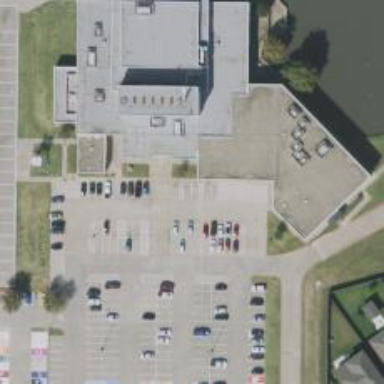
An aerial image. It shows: Parking space.